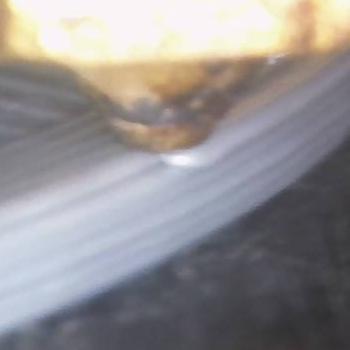
Flow rate: 158%